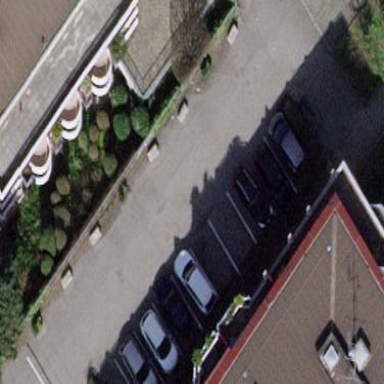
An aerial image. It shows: Parking area with surface.